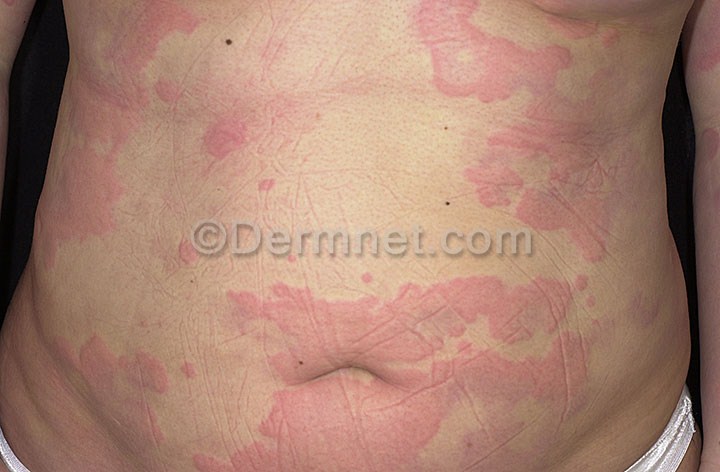
Disease: Urticaria Hives